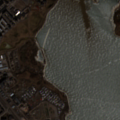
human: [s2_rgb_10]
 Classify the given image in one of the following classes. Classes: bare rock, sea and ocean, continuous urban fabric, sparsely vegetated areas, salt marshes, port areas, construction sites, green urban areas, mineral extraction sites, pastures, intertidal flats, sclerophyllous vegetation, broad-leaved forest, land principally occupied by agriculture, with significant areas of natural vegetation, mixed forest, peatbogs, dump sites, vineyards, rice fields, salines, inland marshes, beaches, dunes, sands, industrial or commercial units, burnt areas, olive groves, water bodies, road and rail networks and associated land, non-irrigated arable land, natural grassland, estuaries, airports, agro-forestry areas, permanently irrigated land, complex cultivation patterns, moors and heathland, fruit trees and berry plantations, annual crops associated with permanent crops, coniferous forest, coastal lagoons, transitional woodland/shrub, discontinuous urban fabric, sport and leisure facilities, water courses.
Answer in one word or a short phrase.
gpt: discontinuous urban fabric, industrial or commercial units, construction sites, salt marshes, sea and ocean